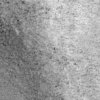
Label: not_dusty